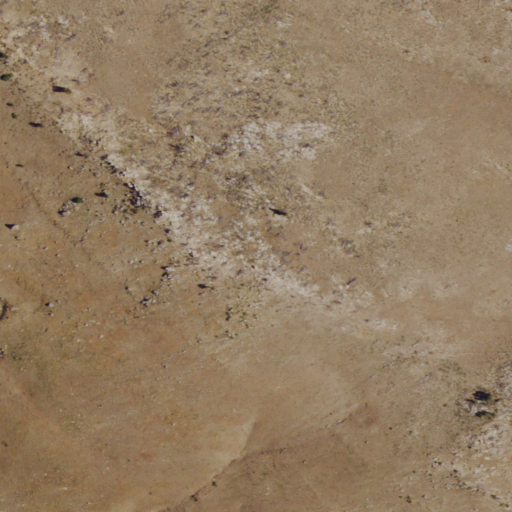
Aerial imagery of mountain in Wyoming named Commissary Hill containing shrub and grassland